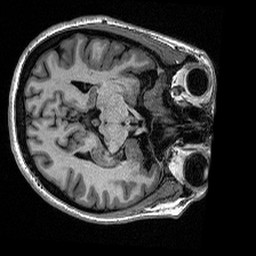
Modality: T1w
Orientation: axial
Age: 50
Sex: female
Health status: healthy
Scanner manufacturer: siemens
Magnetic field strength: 1.5 T
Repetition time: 2.73 s
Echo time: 0.00357 s